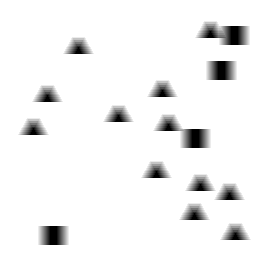
Squares: 4
Triangles: 12
Stars: 0
Total shapes: 16